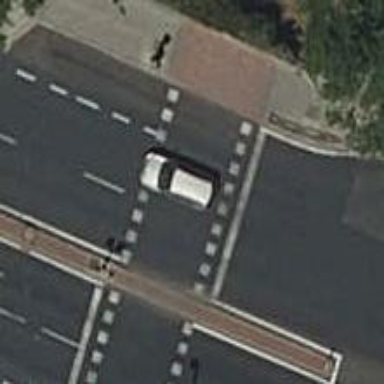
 there are traffic signals and zebra crossing."